Field crop: maize
Growth stage: 1
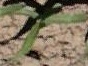
Species: maize